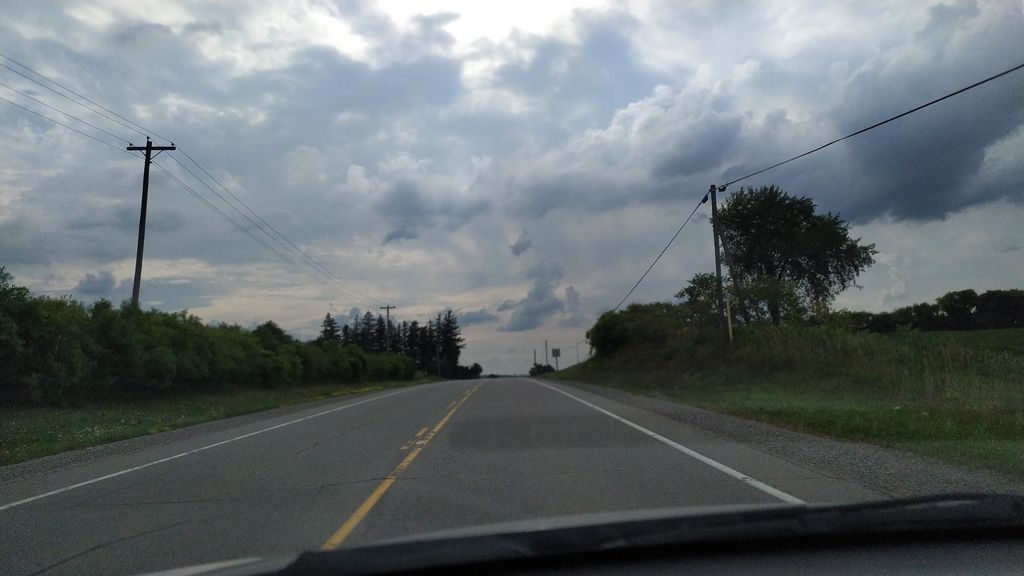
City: kitchener-waterloo